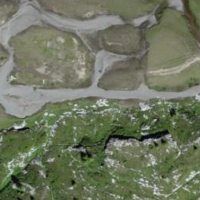
EUNIS habitat code: 26
Species observed at this site:
Pyrgus andromedae